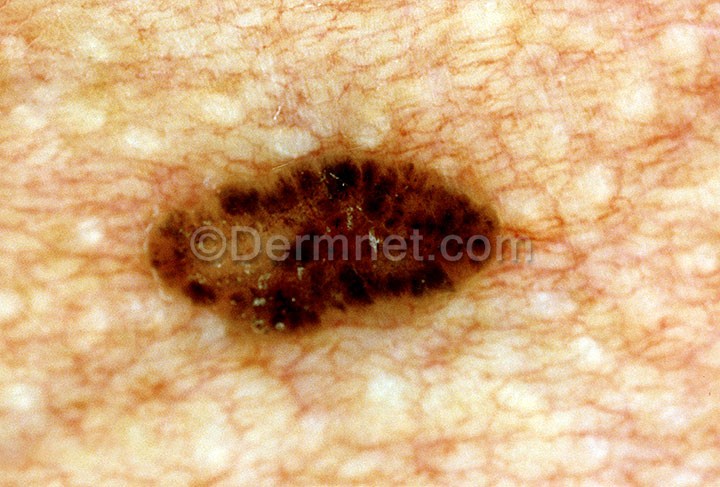
Disease: Actinic Keratosis Basal Cell Carcinoma and other Malignant Lesions